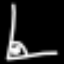
Label: angel